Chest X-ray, PA view. Patient: 58 years old, sex F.
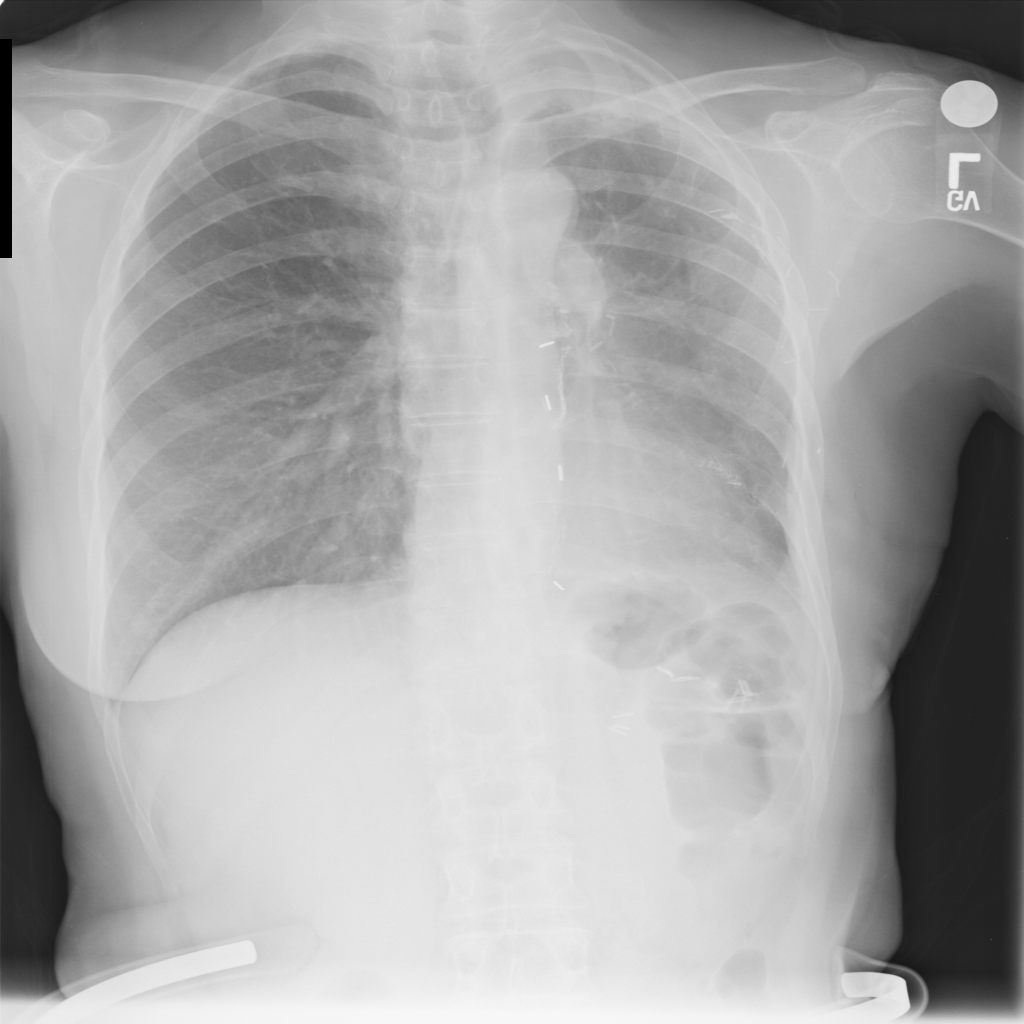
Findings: Effusion